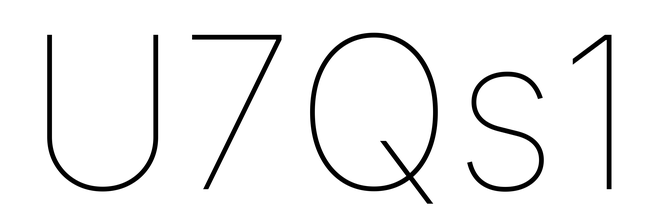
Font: Inter_Thin